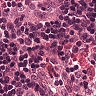
Metastatic tissue present: no